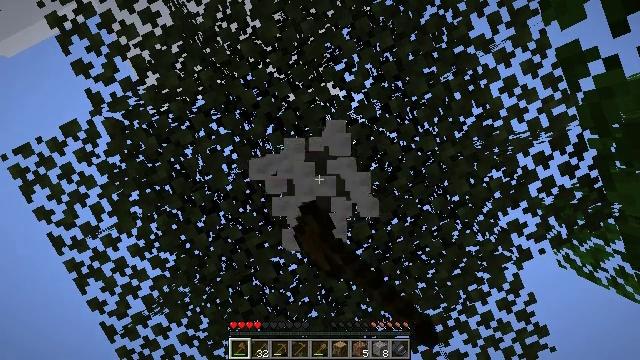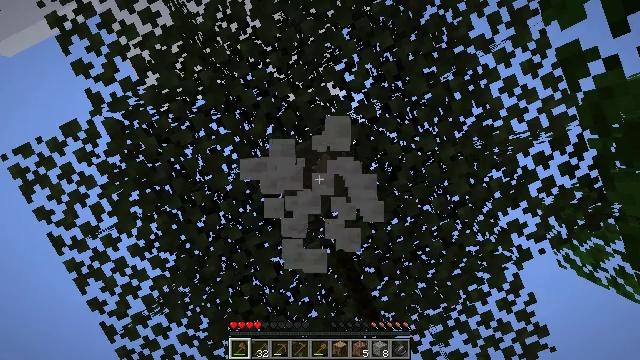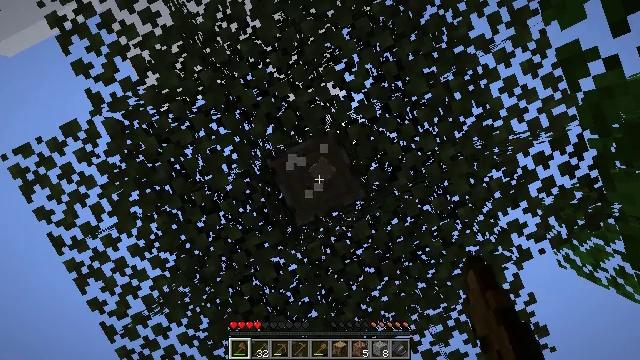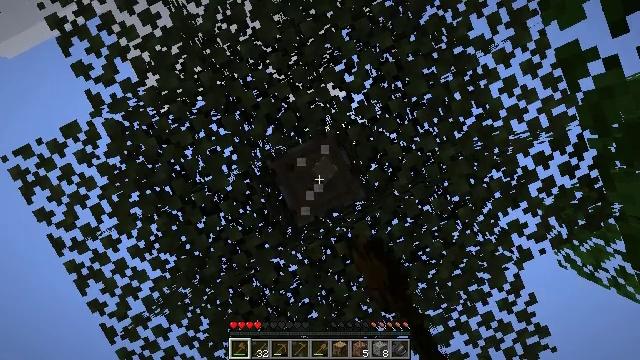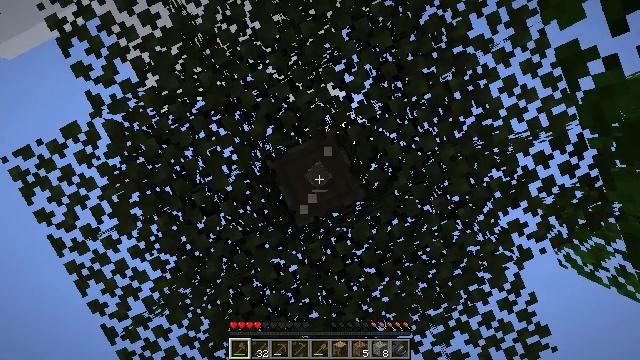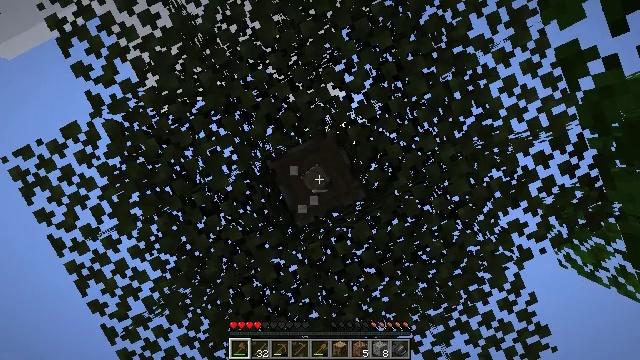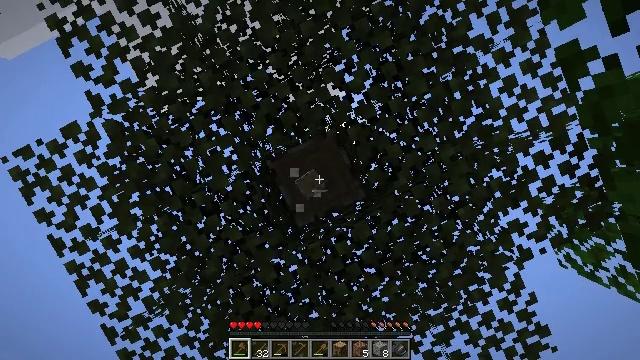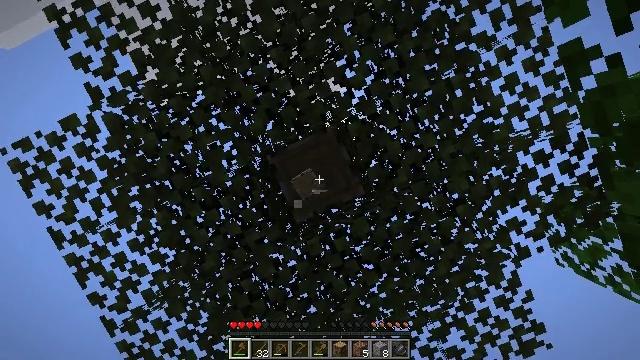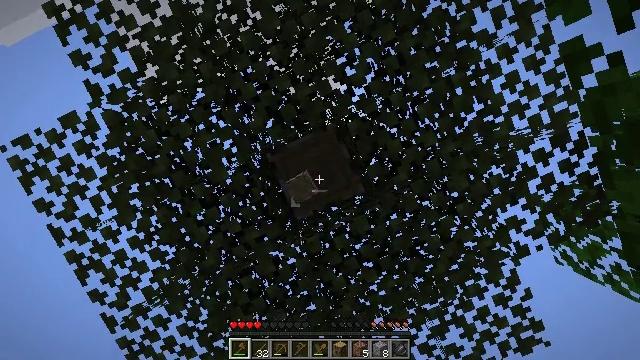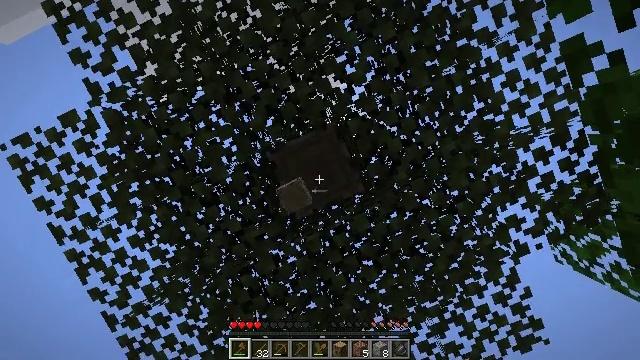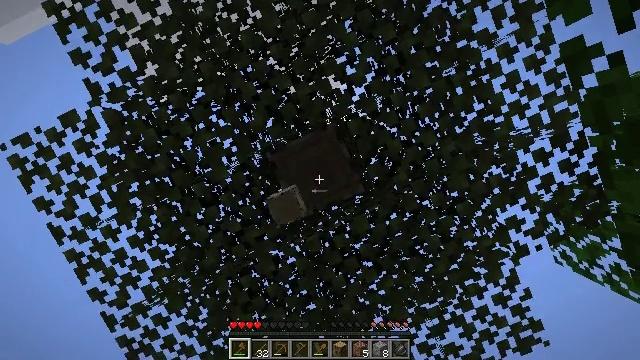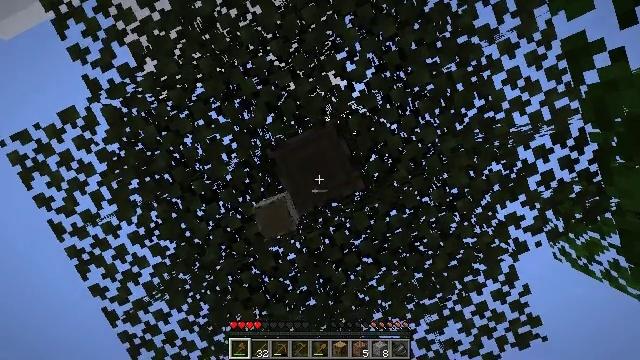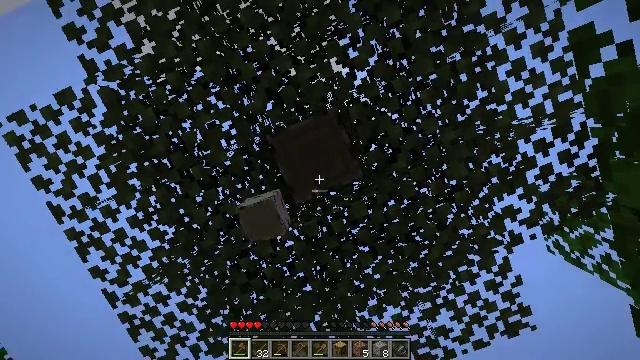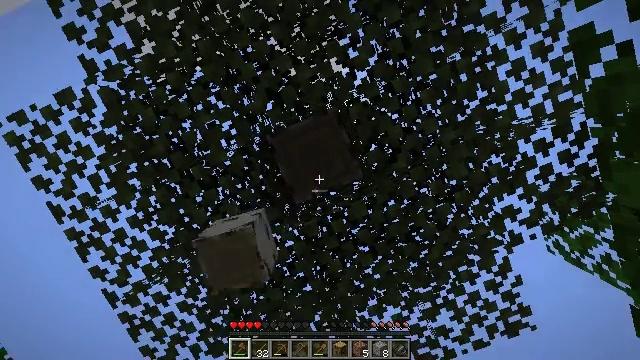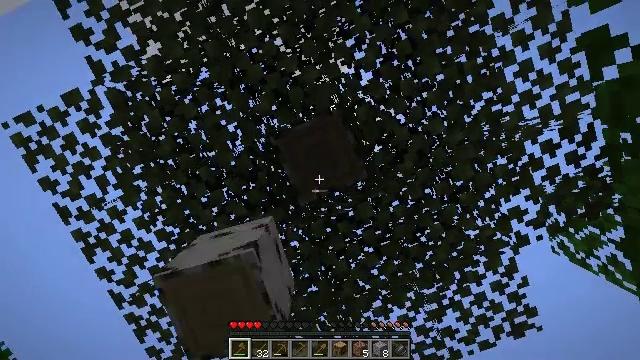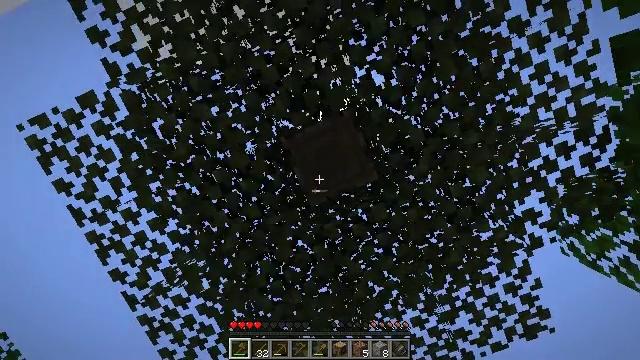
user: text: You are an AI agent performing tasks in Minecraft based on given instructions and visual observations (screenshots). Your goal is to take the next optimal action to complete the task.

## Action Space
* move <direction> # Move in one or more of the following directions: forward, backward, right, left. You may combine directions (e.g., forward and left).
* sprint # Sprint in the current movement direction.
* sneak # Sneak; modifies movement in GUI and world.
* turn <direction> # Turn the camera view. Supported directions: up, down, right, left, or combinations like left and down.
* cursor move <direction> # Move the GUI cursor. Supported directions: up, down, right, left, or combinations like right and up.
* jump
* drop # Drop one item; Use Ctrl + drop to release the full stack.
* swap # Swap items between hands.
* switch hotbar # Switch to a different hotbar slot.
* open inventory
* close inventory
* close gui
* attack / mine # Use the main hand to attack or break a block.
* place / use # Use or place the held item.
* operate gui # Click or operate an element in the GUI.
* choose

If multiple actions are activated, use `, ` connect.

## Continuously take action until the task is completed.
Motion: motion action
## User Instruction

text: Mine sand by the water.
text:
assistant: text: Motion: attack / mine
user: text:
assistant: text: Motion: attack / mine
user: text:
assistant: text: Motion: attack / mine
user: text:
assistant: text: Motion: no_op
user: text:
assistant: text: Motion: no_op
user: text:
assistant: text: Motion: no_op
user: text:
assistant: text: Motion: no_op
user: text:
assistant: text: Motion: no_op
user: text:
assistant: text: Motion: no_op
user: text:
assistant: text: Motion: no_op
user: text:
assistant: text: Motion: no_op
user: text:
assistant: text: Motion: turn right and down
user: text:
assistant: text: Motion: no_op
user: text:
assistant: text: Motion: move left
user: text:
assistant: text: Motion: move left
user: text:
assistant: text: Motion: move left, turn up
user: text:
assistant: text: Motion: move left, turn right and down
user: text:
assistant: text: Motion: turn down
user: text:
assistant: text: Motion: turn right and down
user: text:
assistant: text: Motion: move forward, turn right and down
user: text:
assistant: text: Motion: move forward, turn right and down
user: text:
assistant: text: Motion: move forward, turn right
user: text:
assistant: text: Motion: move forward, sprint
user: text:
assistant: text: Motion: move forward, sprint, turn right and down
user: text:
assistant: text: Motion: move forward, sprint, turn right
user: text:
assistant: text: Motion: move forward, sprint
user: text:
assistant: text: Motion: move forward, sprint
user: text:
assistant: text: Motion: move forward, sprint, turn right
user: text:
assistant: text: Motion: move forward, sprint, turn right and down
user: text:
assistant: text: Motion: move forward, sprint, turn right and down, jump